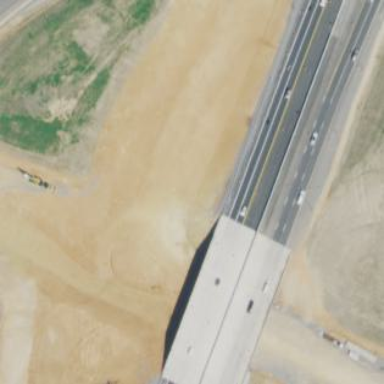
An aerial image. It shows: Beam-style overpass bridge.